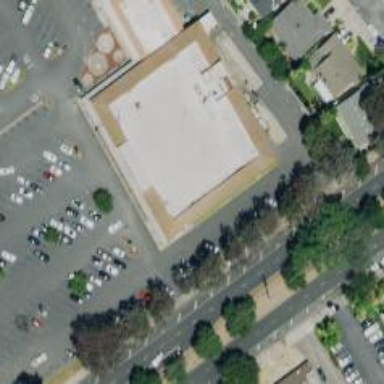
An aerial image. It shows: Supermarket.